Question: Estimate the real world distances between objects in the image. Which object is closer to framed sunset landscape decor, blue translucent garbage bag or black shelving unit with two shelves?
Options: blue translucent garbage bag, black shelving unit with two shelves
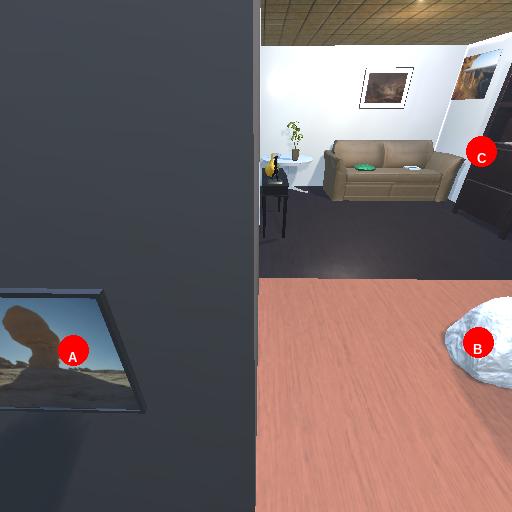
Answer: blue translucent garbage bag